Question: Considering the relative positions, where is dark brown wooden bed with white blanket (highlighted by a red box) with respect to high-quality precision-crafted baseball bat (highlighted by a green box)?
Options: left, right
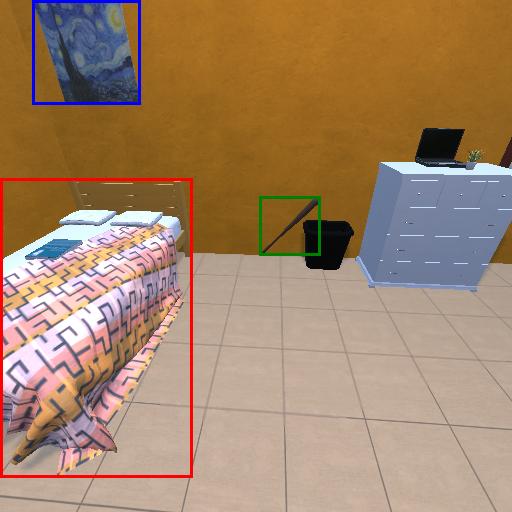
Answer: left